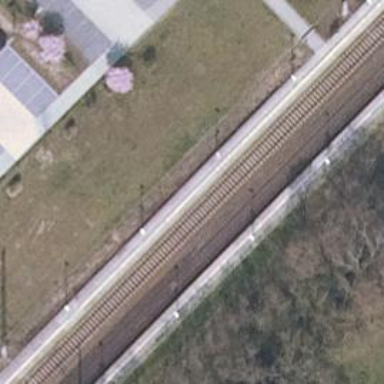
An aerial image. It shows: Railway halt station for public transport.